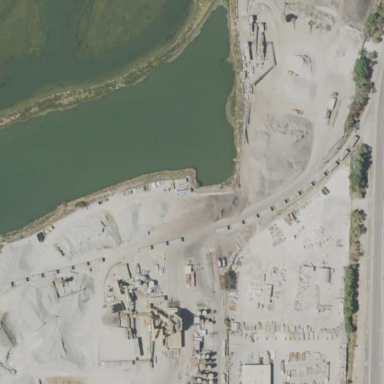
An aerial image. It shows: Industrial area used for concrete manufacturing.